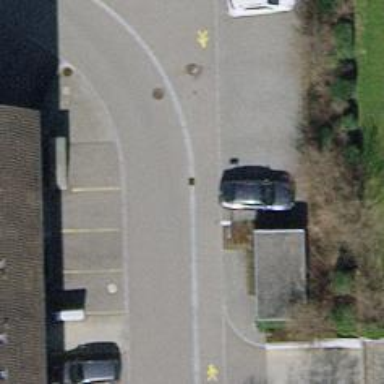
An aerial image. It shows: Residential road with asphalt surface. Sidewalk is present on the left side.